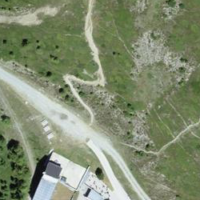
EUNIS habitat code: 26
Species observed at this site:
Erynnis tages
Arctostaphylos uva-ursi
Cyaniris semiargus
Hippocrepis comosa
Erebia epiphron
Fabriciana niobe
Gentianella campestris
Capreolus capreolus
Juniperus communis
Lysandra coridon
Carduelis citrinella
Hirundo rustica
Turdus pilaris
Phoenicurus ochruros
Nucifraga caryocatactes
Arcyptera fusca